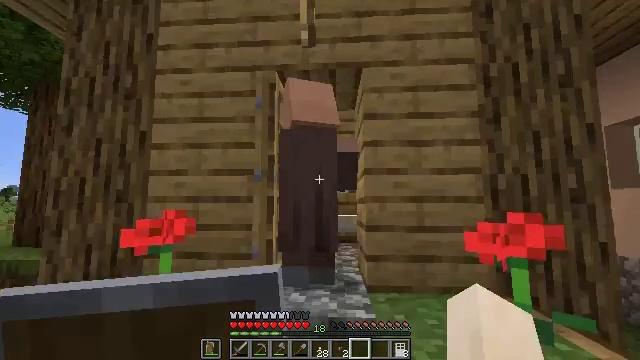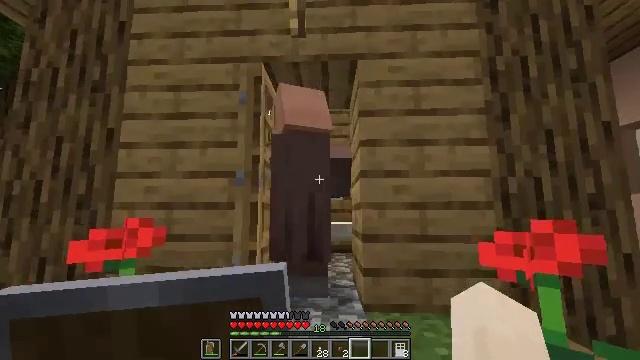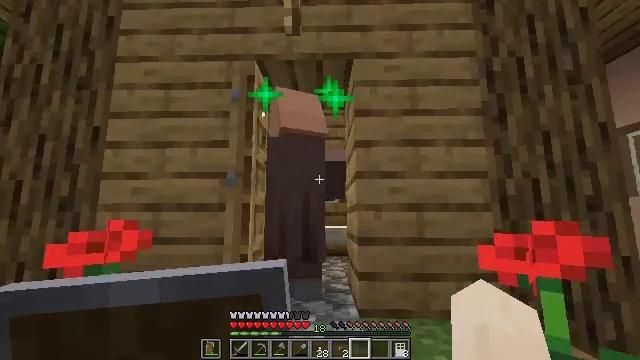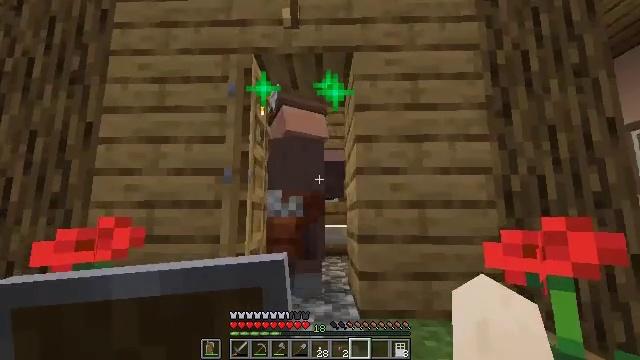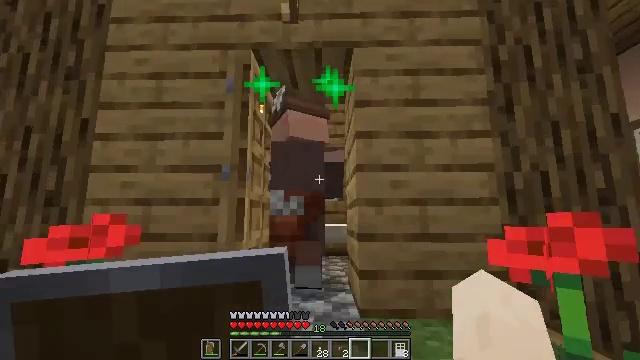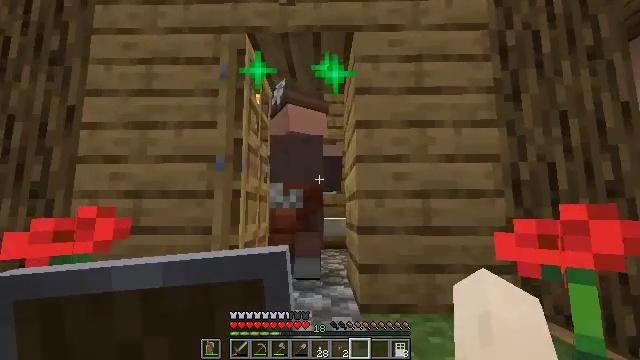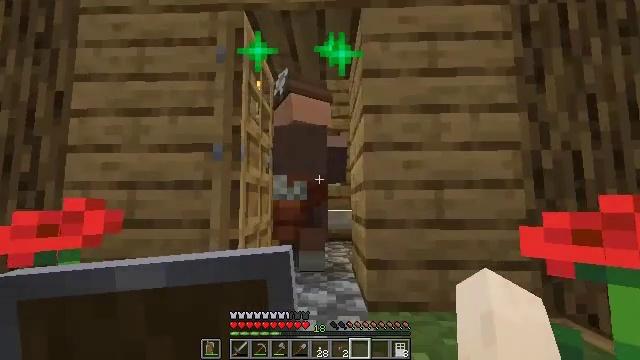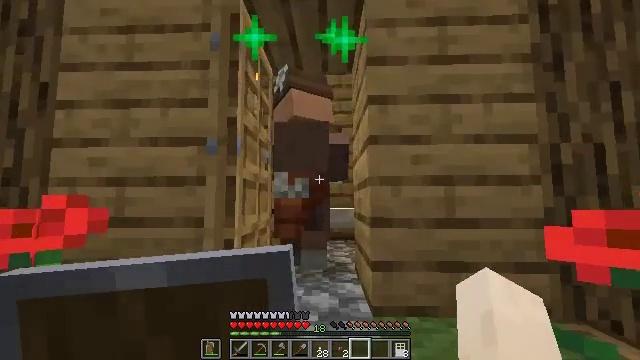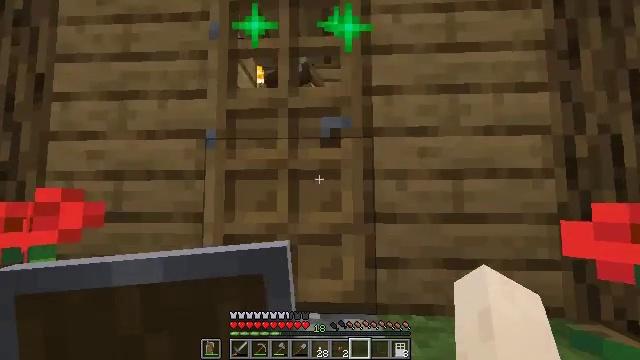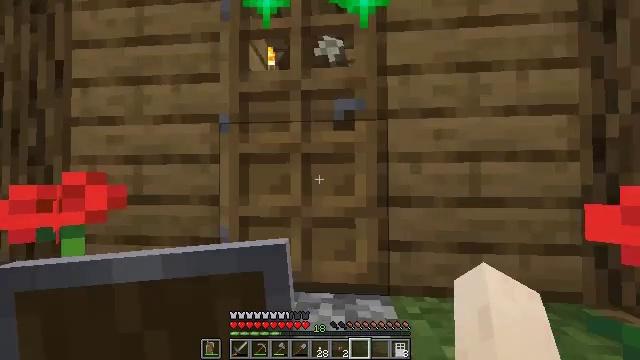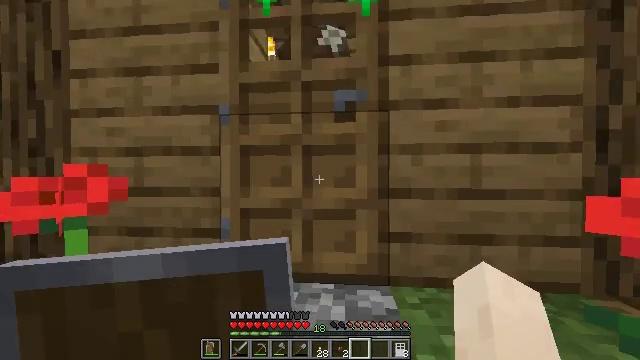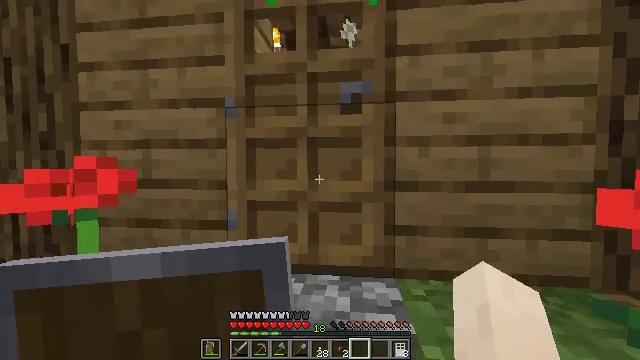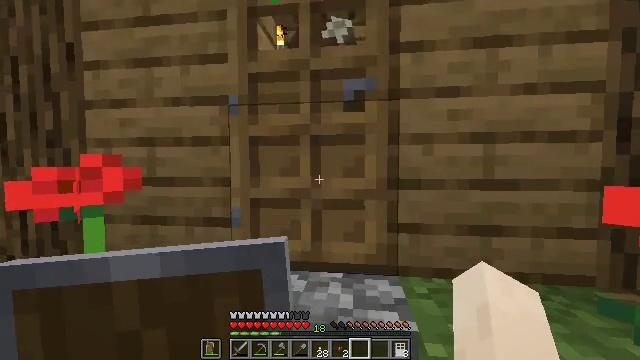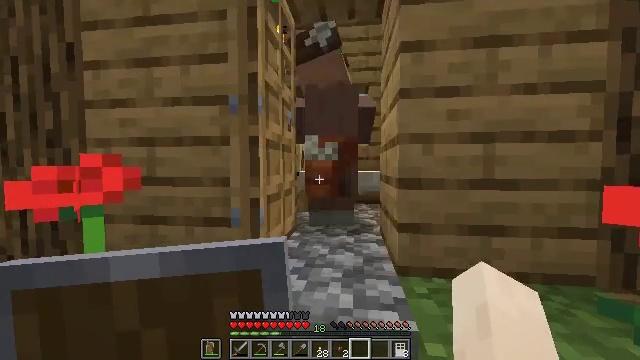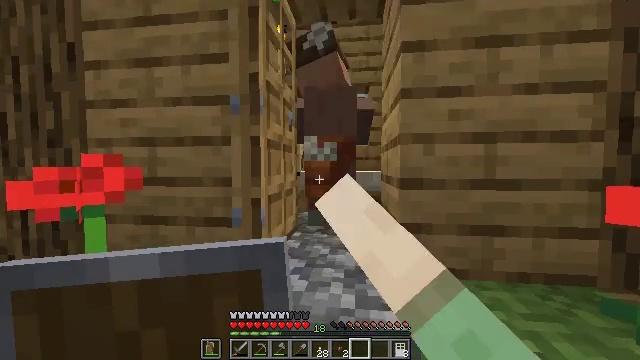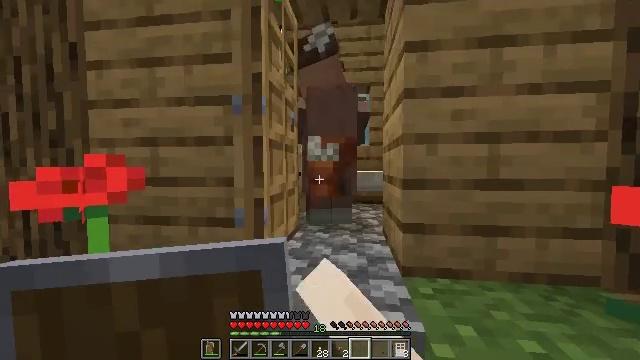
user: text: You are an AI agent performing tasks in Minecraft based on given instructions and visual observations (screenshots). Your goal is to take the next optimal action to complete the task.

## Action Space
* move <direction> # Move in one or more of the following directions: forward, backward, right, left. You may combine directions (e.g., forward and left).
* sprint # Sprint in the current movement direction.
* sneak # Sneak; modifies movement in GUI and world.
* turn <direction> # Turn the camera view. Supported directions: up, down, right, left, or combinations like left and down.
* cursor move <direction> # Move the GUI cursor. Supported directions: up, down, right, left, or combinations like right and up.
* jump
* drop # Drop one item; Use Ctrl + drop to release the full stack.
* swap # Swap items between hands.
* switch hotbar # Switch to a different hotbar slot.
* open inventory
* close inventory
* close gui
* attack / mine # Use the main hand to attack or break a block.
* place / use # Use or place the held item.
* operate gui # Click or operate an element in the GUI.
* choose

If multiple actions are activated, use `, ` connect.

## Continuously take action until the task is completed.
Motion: motion action
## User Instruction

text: Left click on the fletching table to mine it.
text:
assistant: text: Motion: turn right and up
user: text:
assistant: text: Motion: turn right
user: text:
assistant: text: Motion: no_op
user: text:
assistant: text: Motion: no_op
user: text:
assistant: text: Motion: move forward, turn down
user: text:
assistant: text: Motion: move forward, turn down
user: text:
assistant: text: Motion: move forward
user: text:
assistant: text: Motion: move forward
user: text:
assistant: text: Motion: move forward, turn left and down
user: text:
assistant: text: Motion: turn down
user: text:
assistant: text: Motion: turn left and down
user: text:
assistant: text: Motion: no_op
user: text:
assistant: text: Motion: use / place
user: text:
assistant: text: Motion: move forward, use / place
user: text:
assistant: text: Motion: move forward
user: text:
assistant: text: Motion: move forward
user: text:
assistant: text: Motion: move forward
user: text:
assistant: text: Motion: move forward
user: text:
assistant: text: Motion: move forward, turn right
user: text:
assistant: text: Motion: move forward and move right
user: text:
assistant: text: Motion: move forward and move right
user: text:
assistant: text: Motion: move forward
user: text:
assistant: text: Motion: move forward
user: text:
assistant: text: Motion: move forward
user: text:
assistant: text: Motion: move forward, turn left
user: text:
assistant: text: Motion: move forward, turn left
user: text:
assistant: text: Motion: move forward
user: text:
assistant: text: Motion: move forward
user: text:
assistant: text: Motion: move forward
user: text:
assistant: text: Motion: move forward